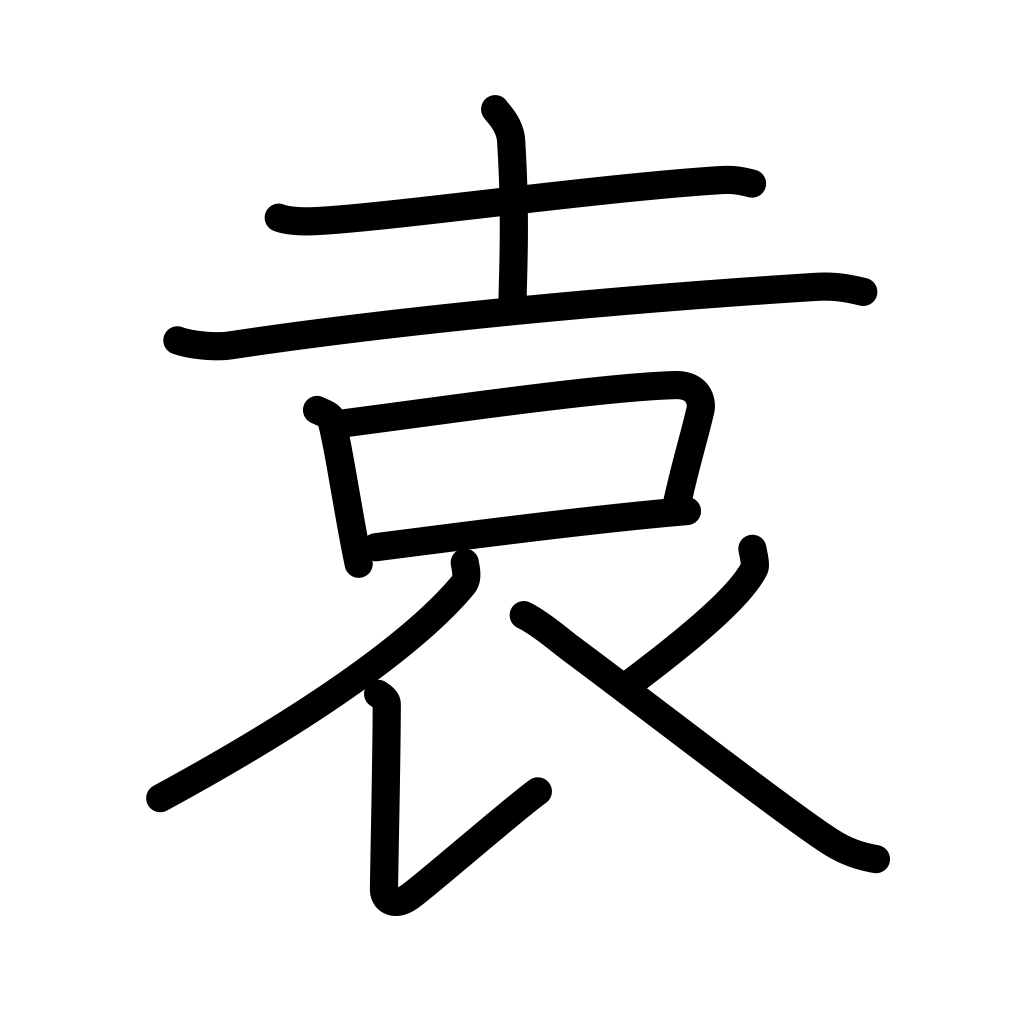
Meaning: long kimono